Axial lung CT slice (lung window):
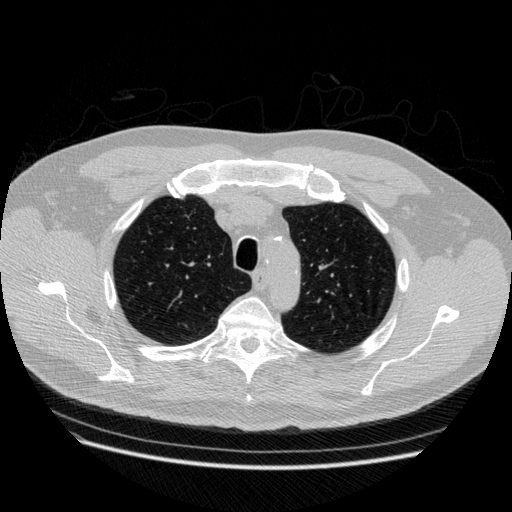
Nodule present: no